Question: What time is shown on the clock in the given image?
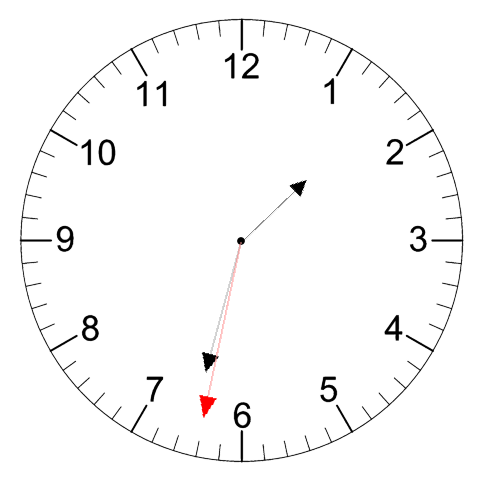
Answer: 01:32:32